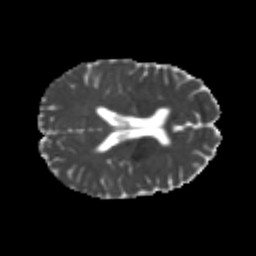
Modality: MD
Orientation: axial
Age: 20
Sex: female
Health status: healthy
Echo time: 0.074 s